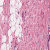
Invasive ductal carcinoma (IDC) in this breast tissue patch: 0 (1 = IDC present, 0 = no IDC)